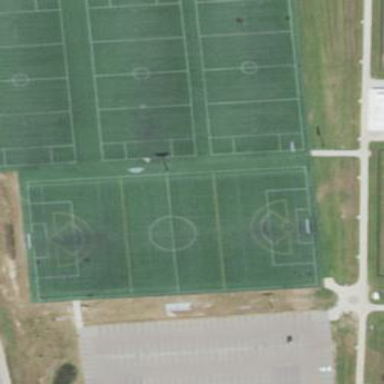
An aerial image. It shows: Artificial turf pitch used for leisure activities.